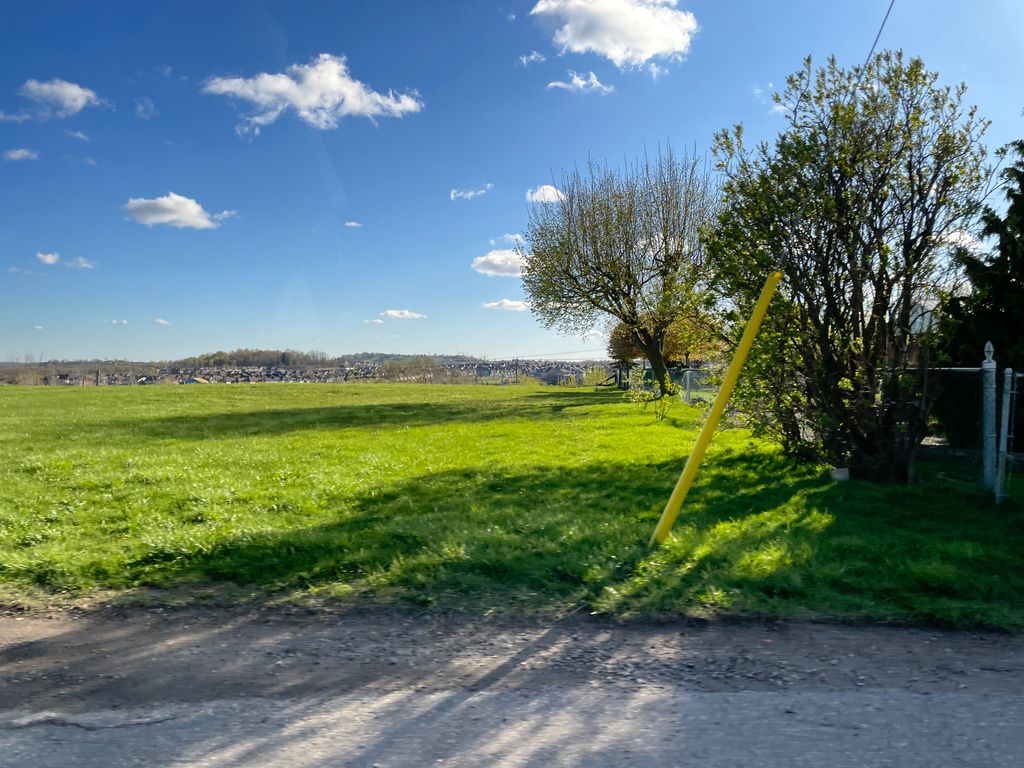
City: kitchener-waterloo